Field crop: maize
Growth stage: 2
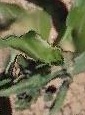
Species: maize